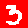
Digit: 3